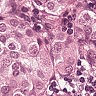
Metastatic tissue present: yes